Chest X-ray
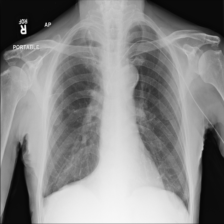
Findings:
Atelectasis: negative
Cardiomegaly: negative
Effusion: negative
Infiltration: negative
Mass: negative
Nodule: negative
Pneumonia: negative
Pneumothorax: negative
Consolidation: negative
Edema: negative
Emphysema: negative
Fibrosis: negative
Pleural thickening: negative
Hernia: negative